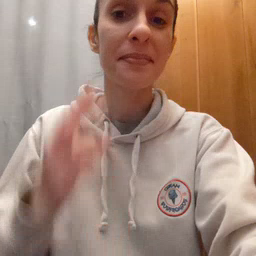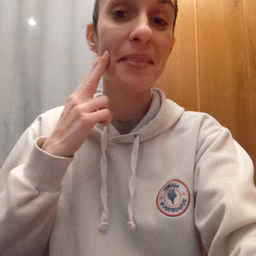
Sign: gum